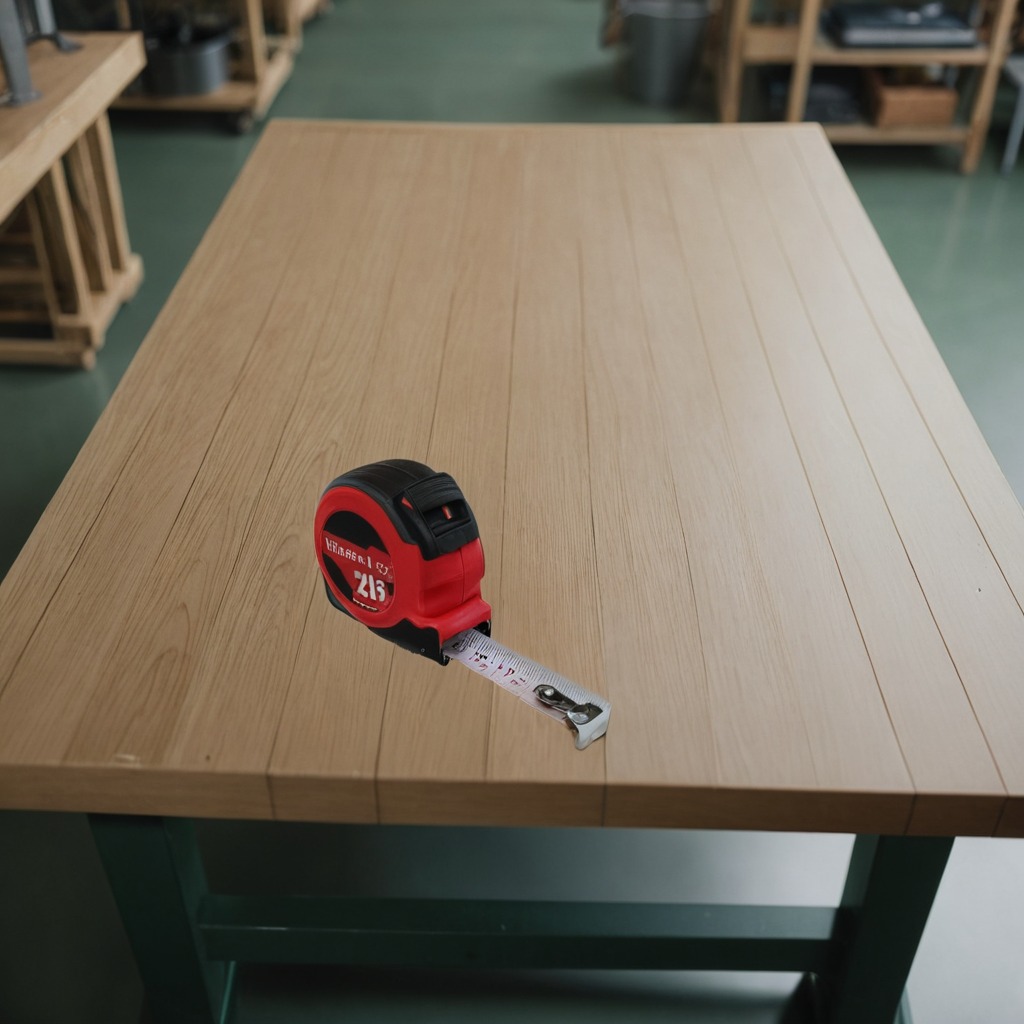
A measuring tape is lying on the workbench.